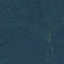
Land use / land cover class: Forest